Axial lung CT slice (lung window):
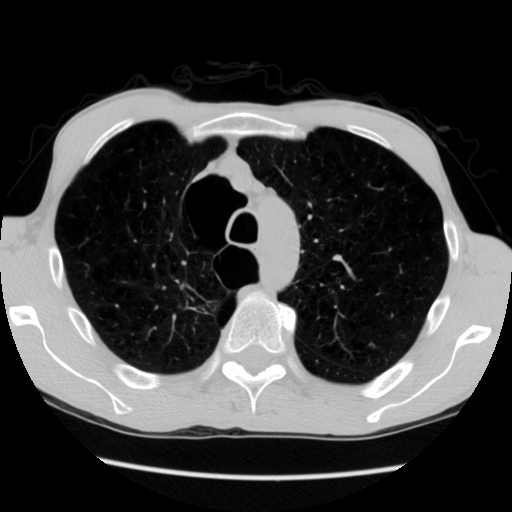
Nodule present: no